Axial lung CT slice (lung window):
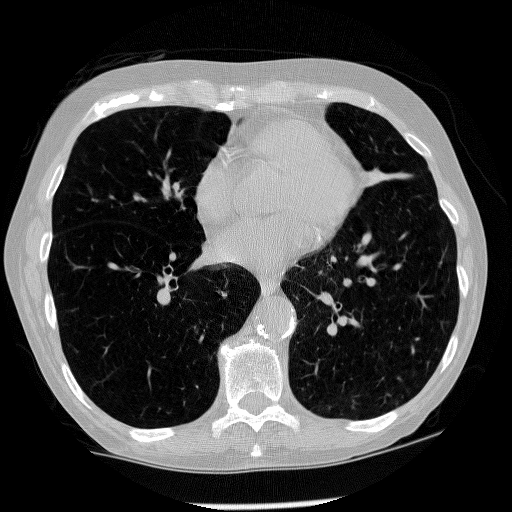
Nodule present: no